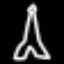
Label: The Eiffel Tower